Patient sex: M
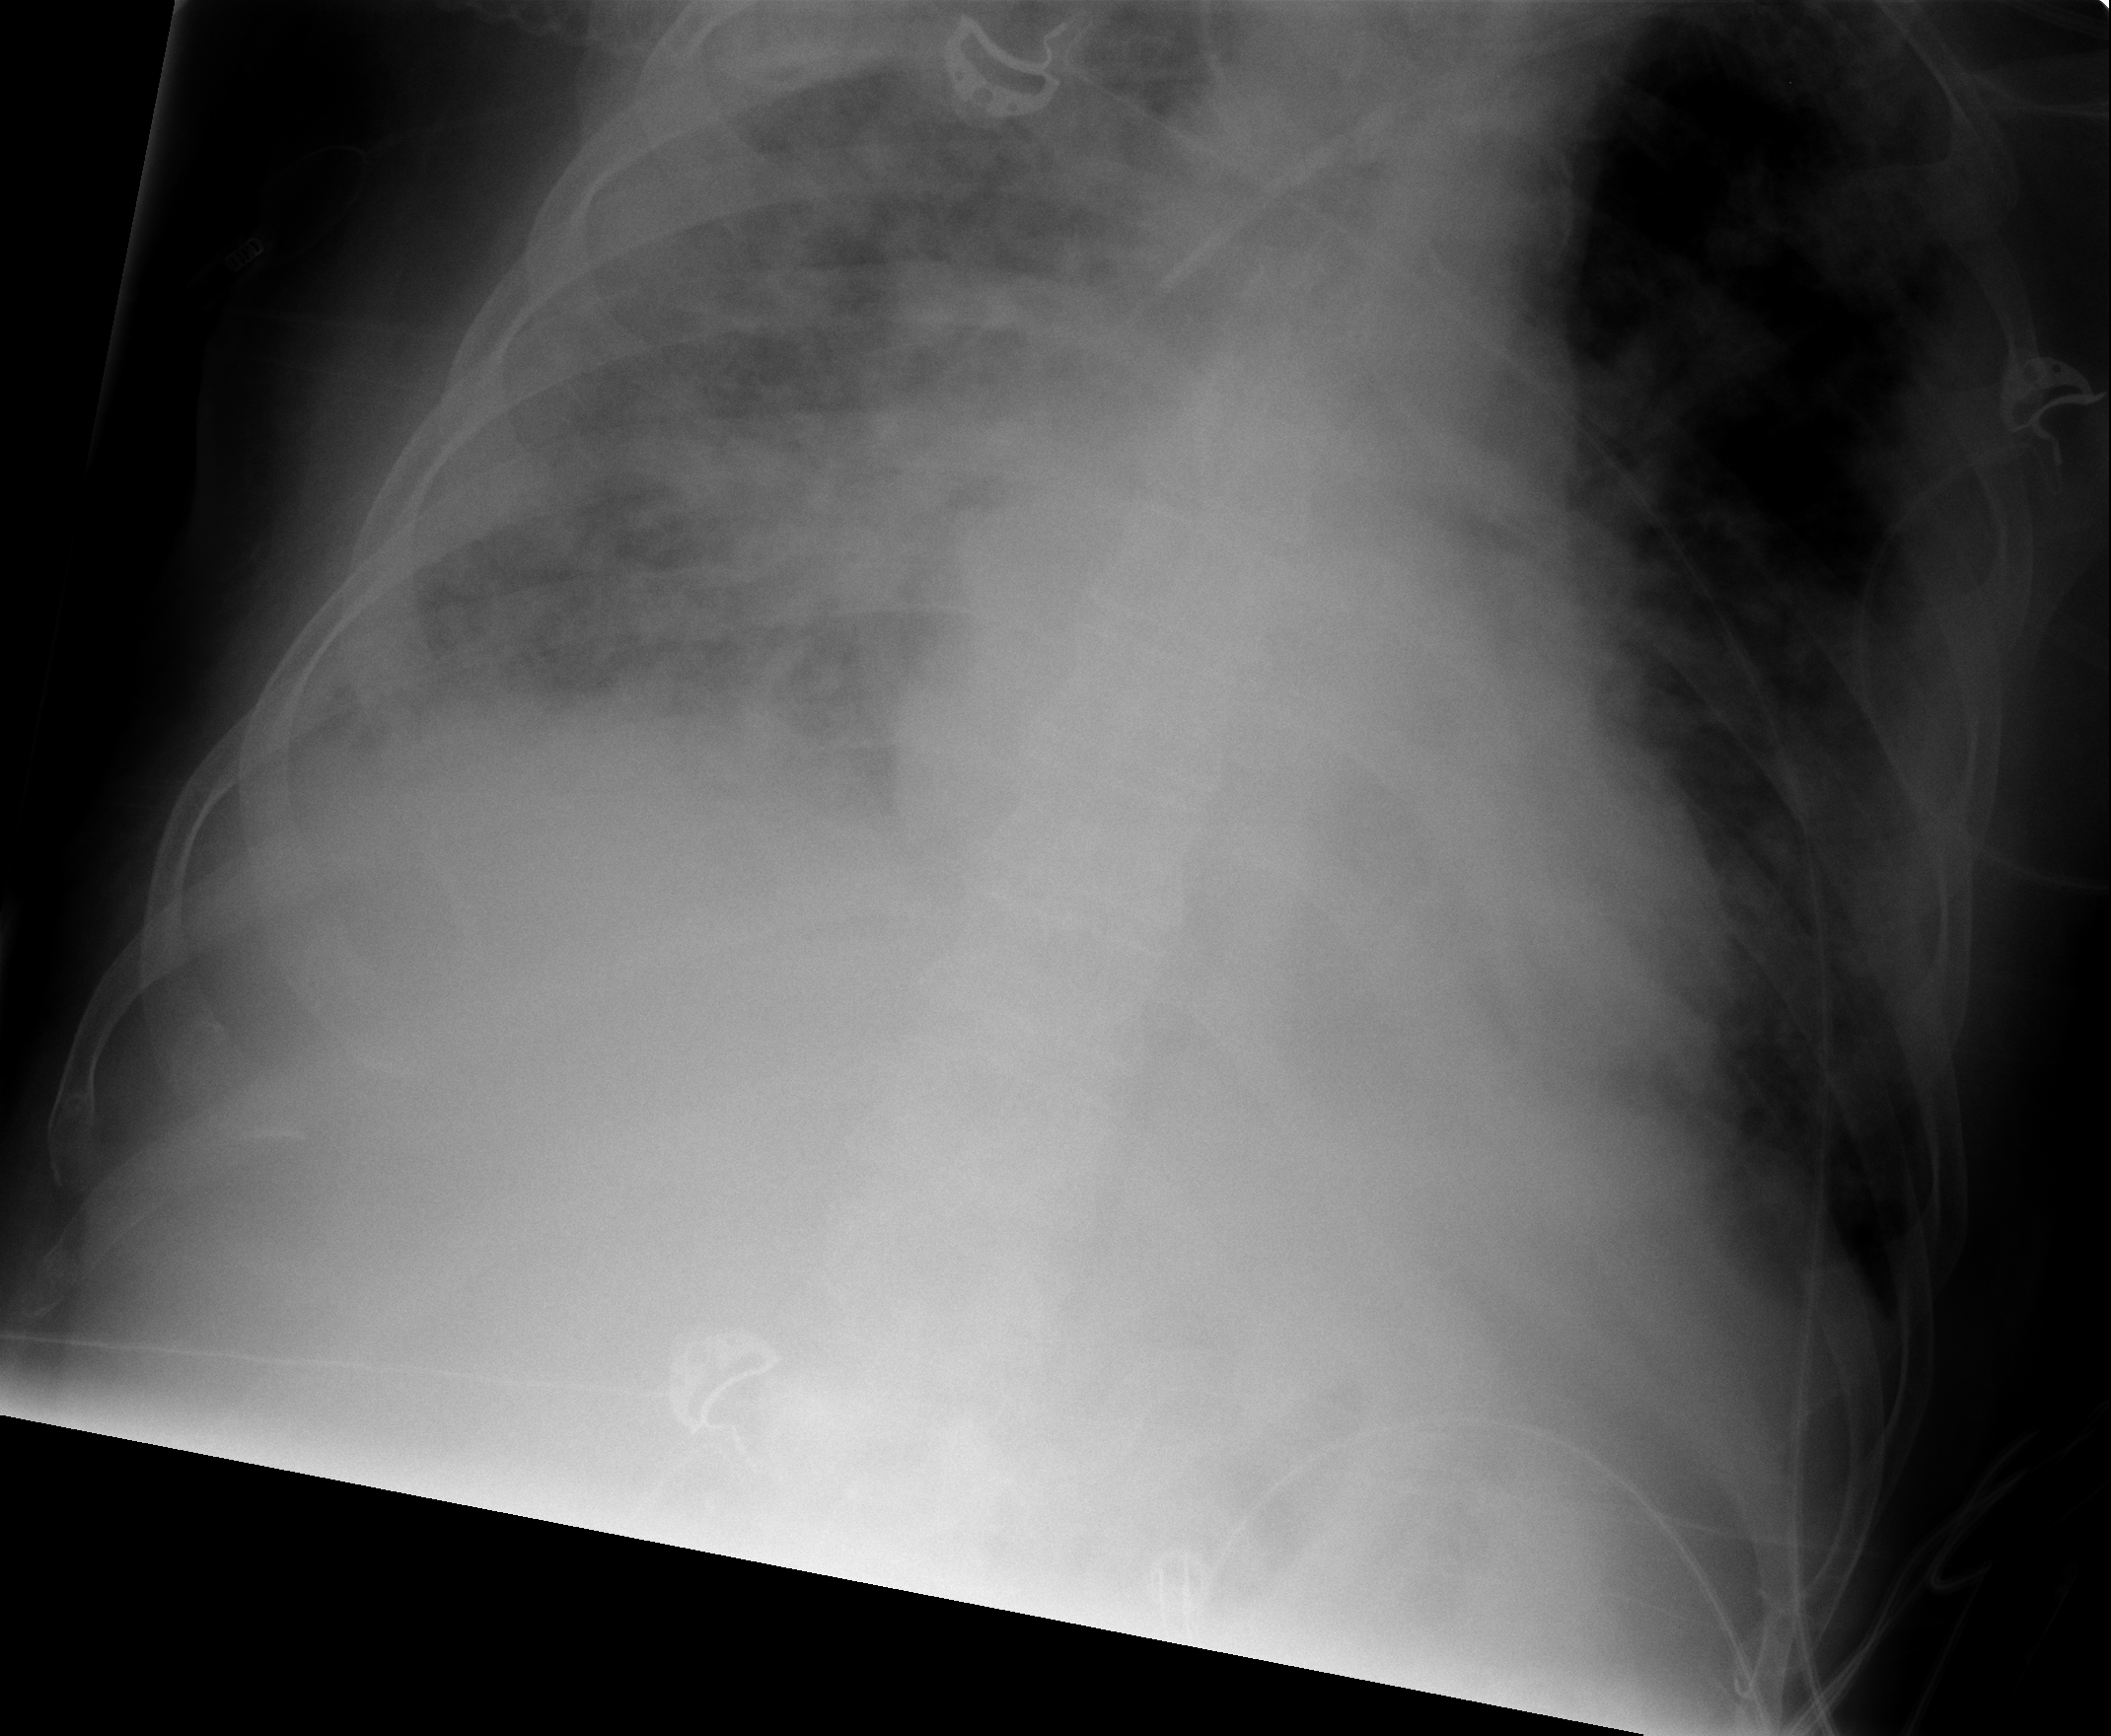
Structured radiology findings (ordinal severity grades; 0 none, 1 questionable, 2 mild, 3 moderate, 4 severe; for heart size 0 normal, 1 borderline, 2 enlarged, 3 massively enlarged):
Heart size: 2
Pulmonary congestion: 3
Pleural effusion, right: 2
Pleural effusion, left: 0
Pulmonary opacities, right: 4
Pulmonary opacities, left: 3
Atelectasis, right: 3
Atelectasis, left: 3